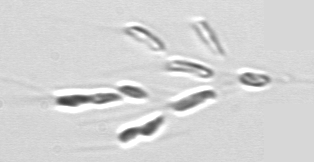
Label: Dinobryon